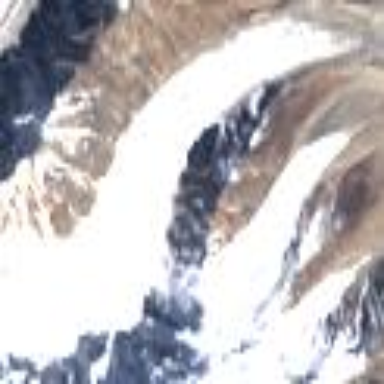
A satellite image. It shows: Majestic glacier in the distance.